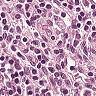
Metastatic tissue present: no